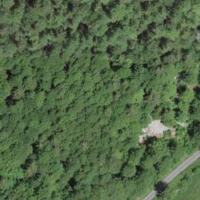
EUNIS habitat code: 43
Species observed at this site:
Lathyrus vernus